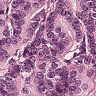
Metastatic tissue present: yes